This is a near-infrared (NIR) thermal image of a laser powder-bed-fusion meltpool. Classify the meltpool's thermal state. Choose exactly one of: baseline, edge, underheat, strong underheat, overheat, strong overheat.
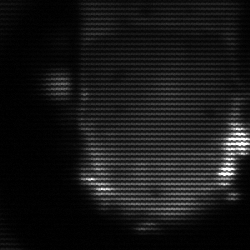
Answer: baseline